Field crop: maize
Growth stage: 2
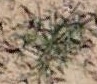
Species: salsola